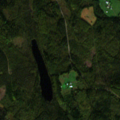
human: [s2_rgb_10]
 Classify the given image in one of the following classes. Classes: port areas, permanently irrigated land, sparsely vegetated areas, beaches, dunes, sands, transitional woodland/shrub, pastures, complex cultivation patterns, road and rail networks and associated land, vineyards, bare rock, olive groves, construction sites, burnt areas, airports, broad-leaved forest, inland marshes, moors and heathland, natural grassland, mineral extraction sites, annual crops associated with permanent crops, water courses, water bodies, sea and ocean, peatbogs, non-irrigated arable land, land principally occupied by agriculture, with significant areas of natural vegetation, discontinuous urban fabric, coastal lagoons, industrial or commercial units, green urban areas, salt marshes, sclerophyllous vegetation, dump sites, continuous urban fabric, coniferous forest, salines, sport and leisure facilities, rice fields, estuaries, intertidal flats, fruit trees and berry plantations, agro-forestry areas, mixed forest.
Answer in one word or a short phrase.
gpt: land principally occupied by agriculture, with significant areas of natural vegetation, broad-leaved forest, coniferous forest, mixed forest, transitional woodland/shrub